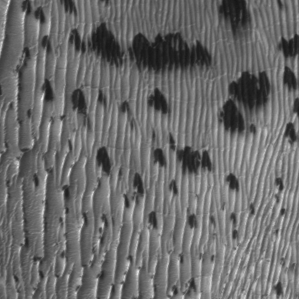
Label: frost